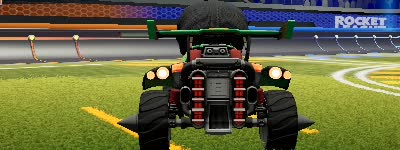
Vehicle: octane